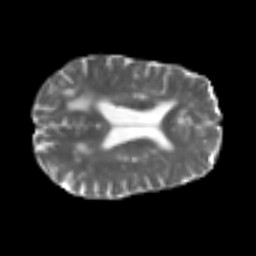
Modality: T2w
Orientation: axial
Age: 56
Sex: male
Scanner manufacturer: siemens
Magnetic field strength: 3 T
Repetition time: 4.987 s
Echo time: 0.0792 s